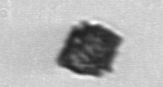
Label: Kryptoperidinium_triquetrum